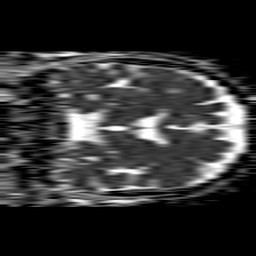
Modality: ADC
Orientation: coronal
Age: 47
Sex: male
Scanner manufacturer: philips
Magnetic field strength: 1.5 T
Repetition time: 4.6 s
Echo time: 0.08631 s